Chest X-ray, AP view. Patient: 57 years old, sex M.
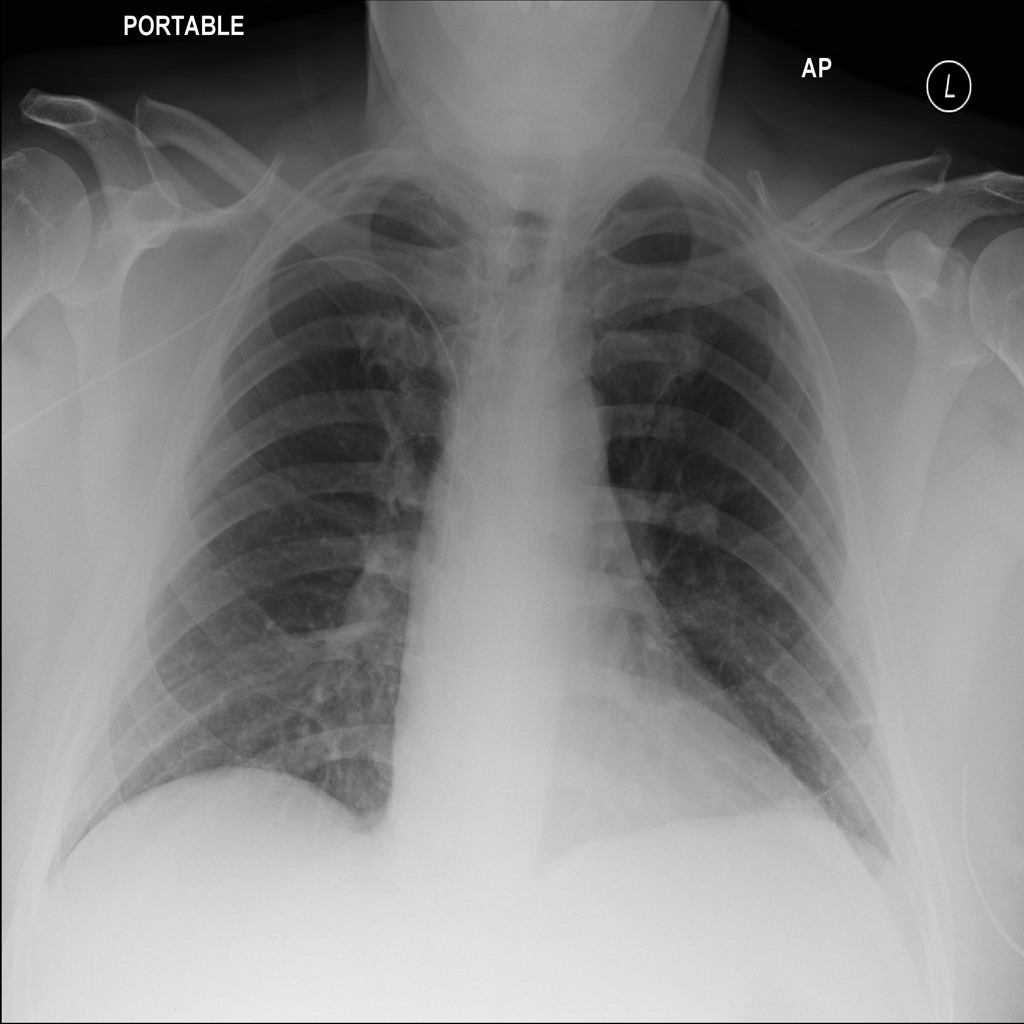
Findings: Atelectasis